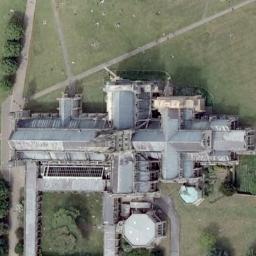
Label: church